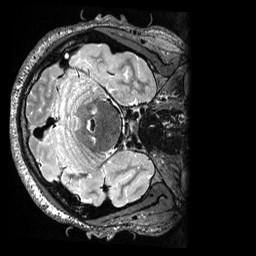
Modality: T2w
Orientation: axial
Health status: healthy
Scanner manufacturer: siemens
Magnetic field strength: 3 T
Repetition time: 3.2 s
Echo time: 0.565 s